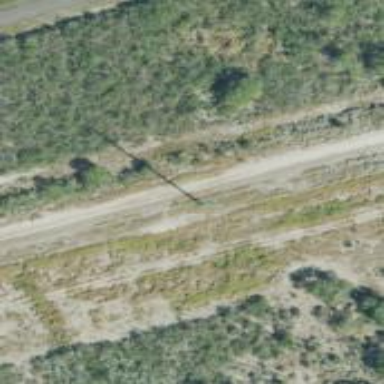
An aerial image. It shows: Power tower.